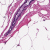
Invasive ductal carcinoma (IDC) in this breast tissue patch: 0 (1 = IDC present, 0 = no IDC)